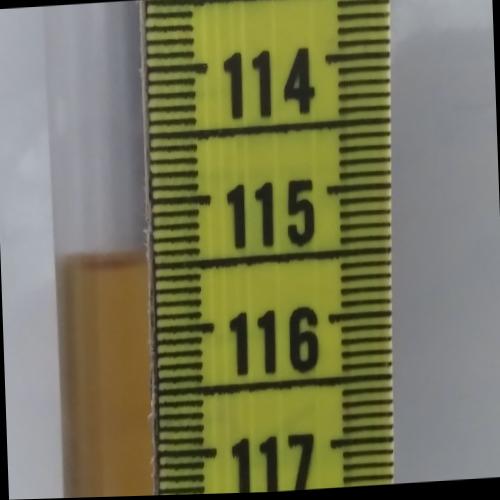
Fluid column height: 115.5 cm